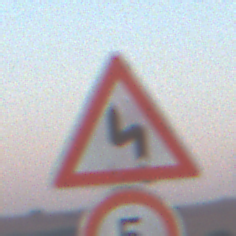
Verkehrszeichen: DoppelkurveZunaechstLinks
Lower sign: Geschwindigkeit5
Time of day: SunriseSunset
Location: Outdoor (Nature)
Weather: Clear
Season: Winter
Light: Natural